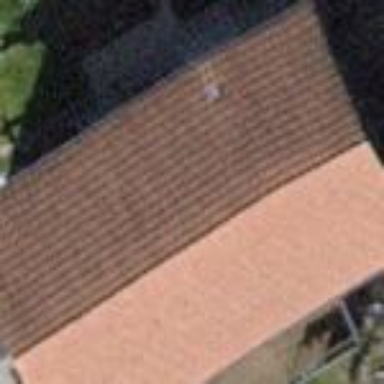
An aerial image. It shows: Detached building with gabled roof.